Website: slack
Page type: payment
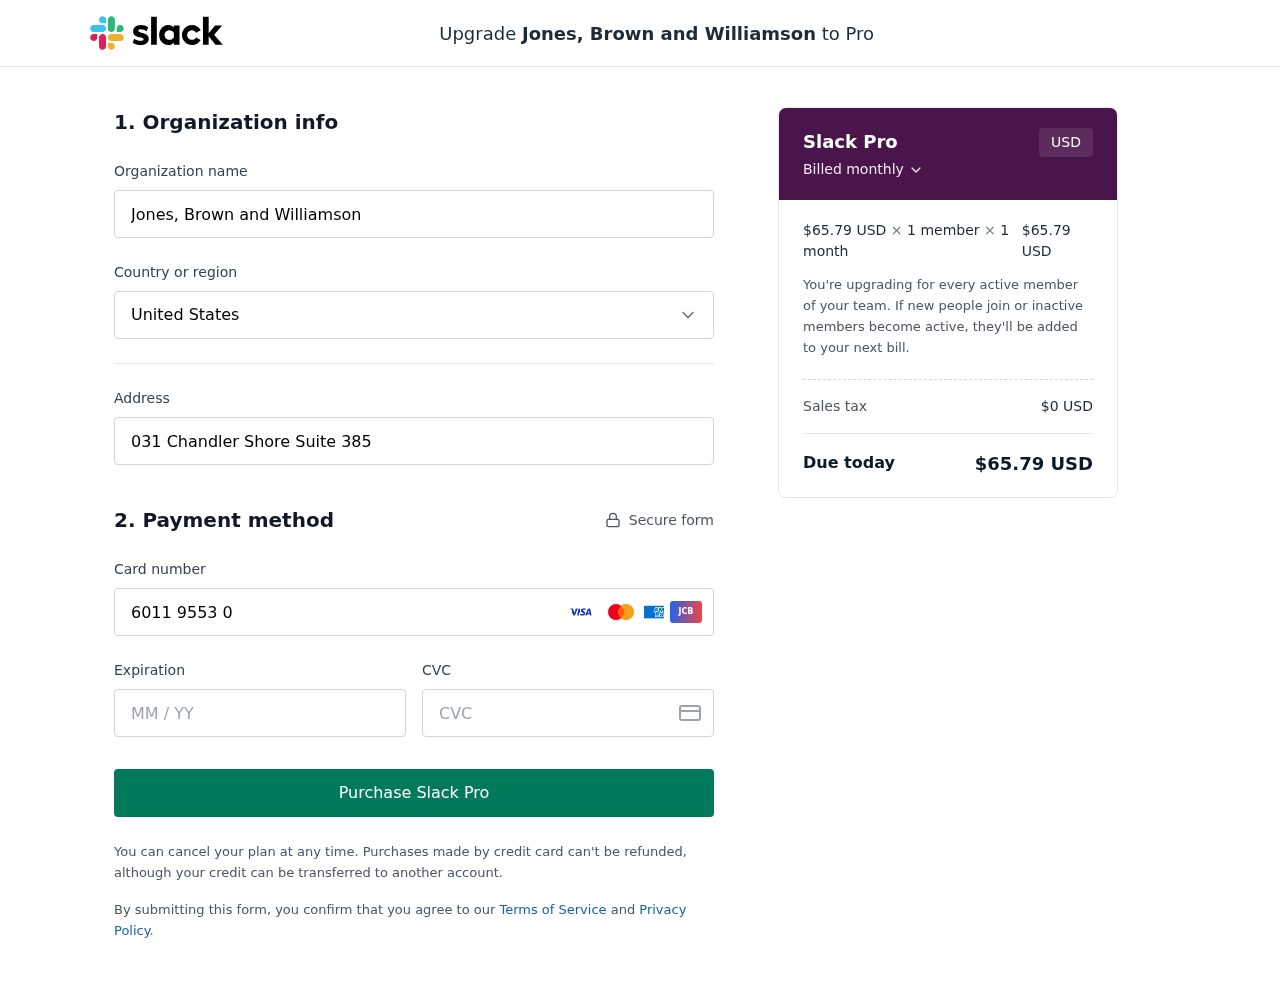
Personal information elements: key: PII_CARD_CVV
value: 994
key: PII_CARD_EXPIRY
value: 01/27
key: PII_CARD_NUMBER
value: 6011 9553 0561 7457
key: PII_COMPANY
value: Jones, Brown and Williamson
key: PII_COUNTRY
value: United States
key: PII_STREET
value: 031 Chandler Shore Suite 385
Product elements: key: PRODUCT1_PRICE
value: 65.79
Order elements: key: ORDER_SUBTOTAL
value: $65.79 USD
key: ORDER_TAX
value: $0 USD
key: ORDER_TOTAL
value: $65.79 USD